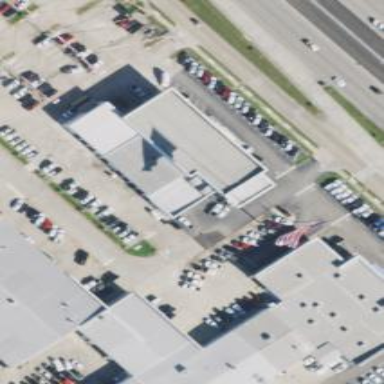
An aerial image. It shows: Building that houses car shop.